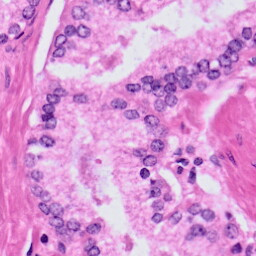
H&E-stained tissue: Prostate